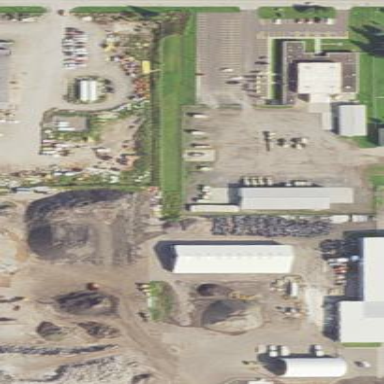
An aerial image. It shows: Industrial area.